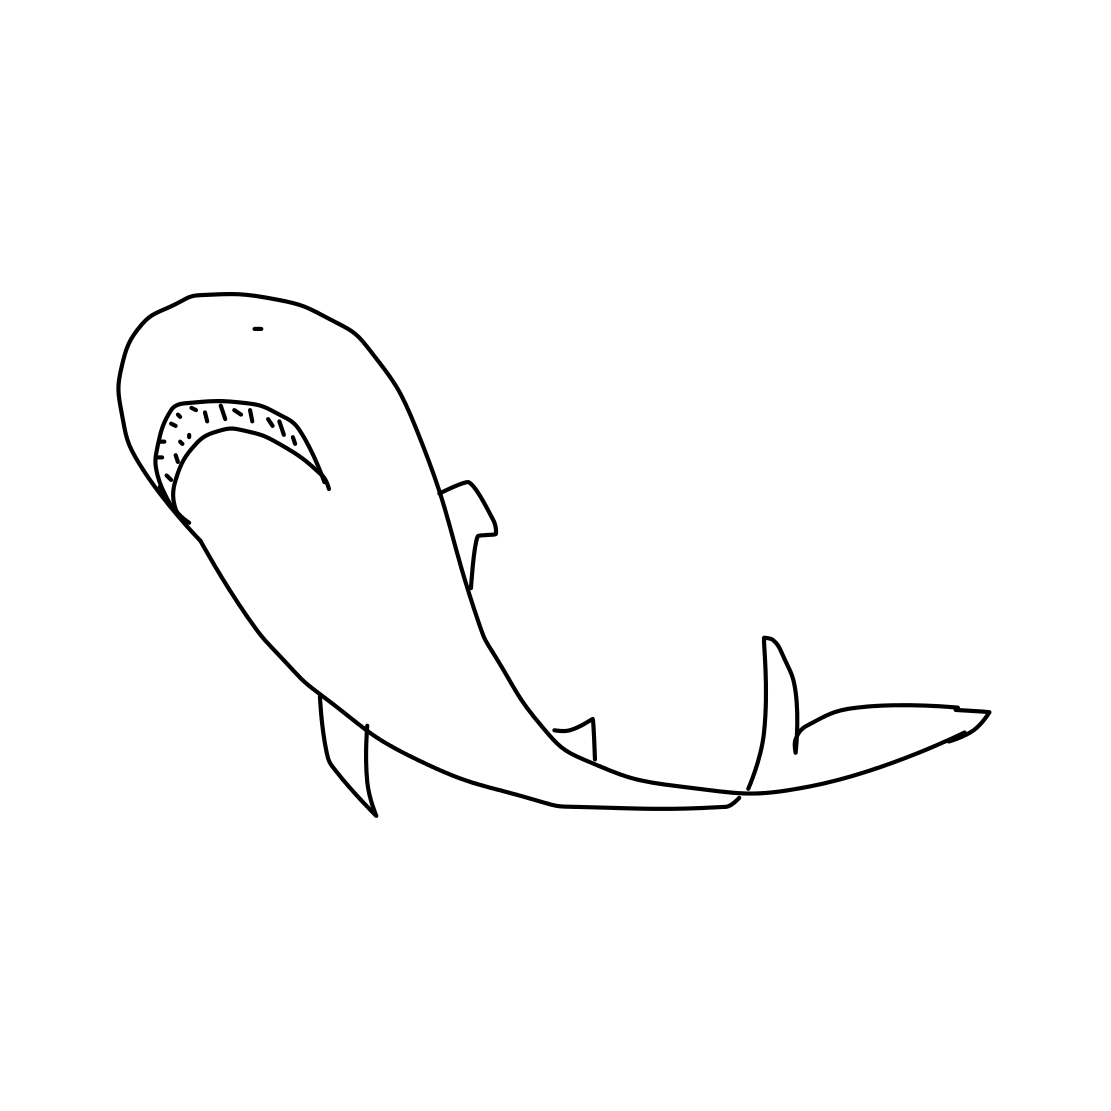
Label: shark